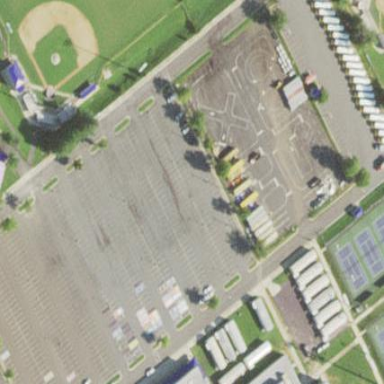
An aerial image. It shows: Driving school.